Question: I am trying to use the date variable in Oracle, I wrote a simple statement, but it doesn't work, can anyone help me to fix this, thx
Frank
'''
Declare
StartDate Date := to_date('03/11/2017', 'dd/mm/yyyy');
Begin
SELECT
REQUESTED_DATE.CALENDAR_DATE,
Count( distinct FD_DW.SALES_HEADER_FACT.SALE_ID) INTO StartDate
FROM
FD_DW.DATE_DIM REQUESTED_DATE,
FD_DW.SALES_HEADER_FACT
WHERE
( REQUESTED_DATE.DATE_KEY=FD_DW.SALES_HEADER_FACT.REQUESTED_DATE_KEY )
AND
REQUESTED_DATE.CALENDAR_DATE = StartDate
GROUP BY
REQUESTED_DATE.CALENDAR_DATE;
End;
'''
Error message:

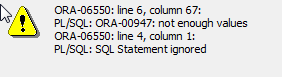
Answer: Try this
'''
declare
StartDate Date := to_date('03/11/2017', 'dd/mm/yyyy');
n_count integer;
begin
select cnt INTO n_count from
(
SELECT
REQUESTED_DATE.CALENDAR_DATE,
Count( distinct HEADER_FACT.SALE_ID) as cnt
FROM
FD_DW.DATE_DIM REQUESTED_DATE,
FD_DW.SALES_HEADER_FACT HEADER_FACT
WHERE
REQUESTED_DATE.DATE_KEY = HEADER_FACT.REQUESTED_DATE_KEY and
REQUESTED_DATE.CALENDAR_DATE = StartDate
GROUP BY REQUESTED_DATE.CALENDAR_DATE
)
;
end;
'''